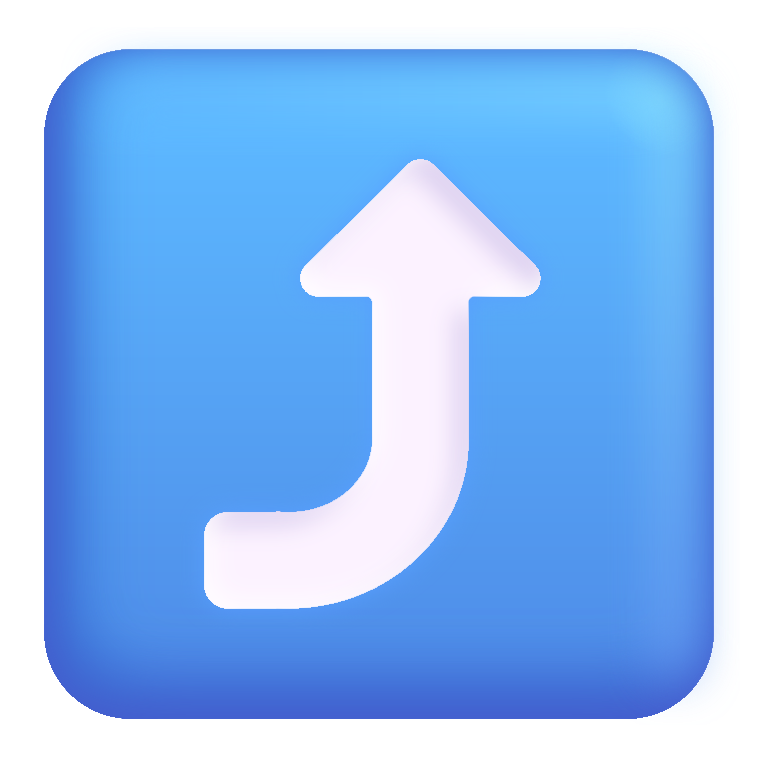
right arrow curving up color